Question: Does anyone know how to make jQuery masonry stack from the bottom up? I wrote some rudimentary JS to stack things from bottom up but it couldn't do masonryish stuff like stacking the next brick on the shortest column and bricks that span multiple columns. Since I'm not good with Math, looking at the source code just makes me dizzy.

Anyone want to try?
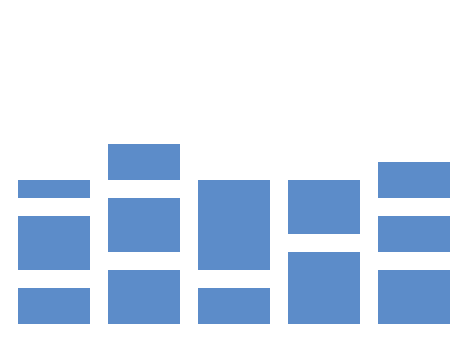
Answer: You're going to laugh at how easy this is to do, but you will need to modify the plugin (<URL>.
Basically, I changed line 82 - 85 from this (all that needed changing was 'top' to 'bottom' but I added both so you can switch back and forth):
'''
var position = {
left: props.colW * shortCol + props.posLeft,
top: minimumY
};
'''
to this:
'''
var position = (opts.fromBottom) ? {
left: props.colW * shortCol + props.posLeft,
bottom: minimumY
} : {
left: props.colW * shortCol + props.posLeft,
top: minimumY
};
'''
Then added the option in the defaults:
'''
// Default plugin options
$.fn.masonry.defaults = {
singleMode: false,
columnWidth: undefined,
itemSelector: undefined,
appendedContent: undefined,
fromBottom: false, // new option
saveOptions: true,
resizeable: true,
animate: false,
animationOptions: {}
};
'''
Now you can just use the plugin like this:
'''
$('#masonry').masonry({ fromBottom: true });
'''
---
I also <URL> on github, so you can just download the changes if you don't want to do them yourself.